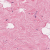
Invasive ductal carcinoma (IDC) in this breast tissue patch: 0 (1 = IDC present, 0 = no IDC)